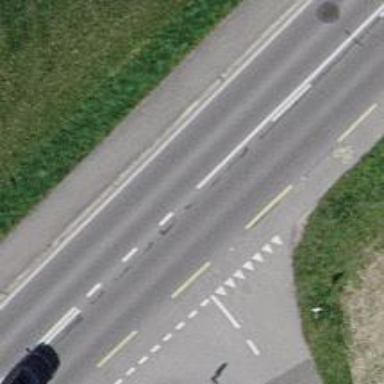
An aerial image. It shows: Primary highway with asphalt surface. There is track cycleway on the left.